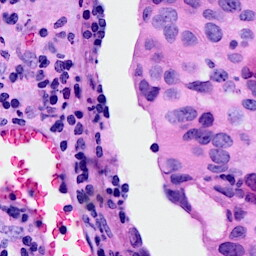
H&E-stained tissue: Breast